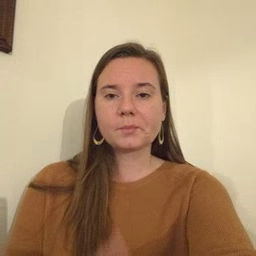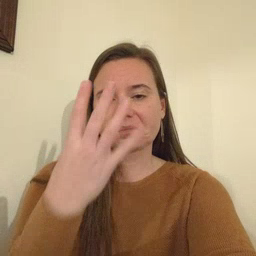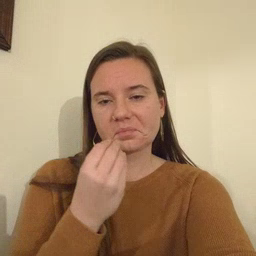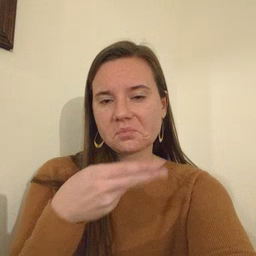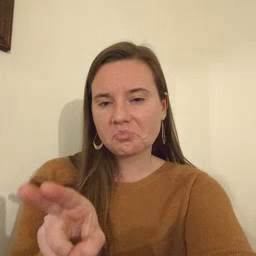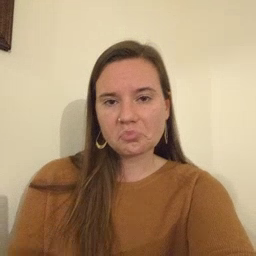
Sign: nap